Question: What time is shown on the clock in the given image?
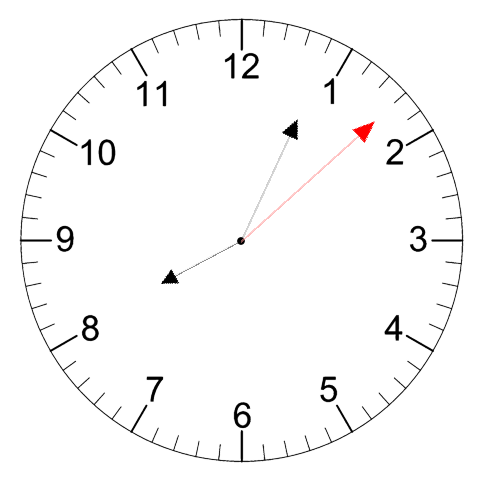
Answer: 08:04:08